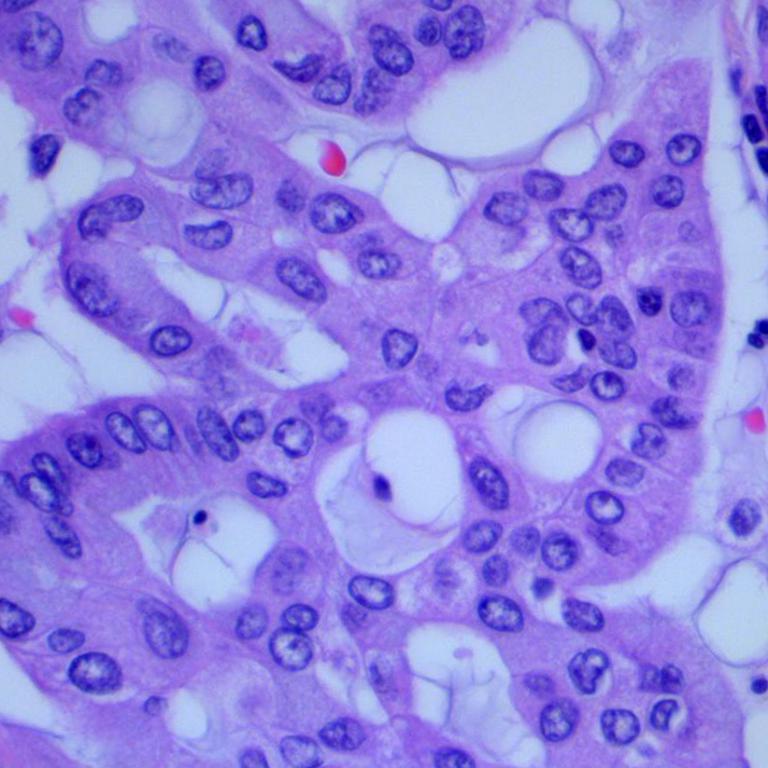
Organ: lung
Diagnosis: adenocarcinomas